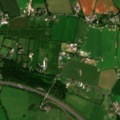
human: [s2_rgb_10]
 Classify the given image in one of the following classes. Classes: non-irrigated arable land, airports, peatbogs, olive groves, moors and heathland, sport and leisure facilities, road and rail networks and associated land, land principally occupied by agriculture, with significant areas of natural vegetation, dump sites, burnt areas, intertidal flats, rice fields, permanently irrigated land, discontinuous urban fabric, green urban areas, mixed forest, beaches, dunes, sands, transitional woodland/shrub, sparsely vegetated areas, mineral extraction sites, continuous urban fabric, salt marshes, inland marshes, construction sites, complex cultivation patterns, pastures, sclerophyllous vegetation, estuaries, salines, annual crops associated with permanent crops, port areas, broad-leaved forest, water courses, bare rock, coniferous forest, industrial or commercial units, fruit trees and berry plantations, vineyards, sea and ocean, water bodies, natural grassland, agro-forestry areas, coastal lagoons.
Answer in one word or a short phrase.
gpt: non-irrigated arable land, pastures, complex cultivation patterns